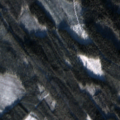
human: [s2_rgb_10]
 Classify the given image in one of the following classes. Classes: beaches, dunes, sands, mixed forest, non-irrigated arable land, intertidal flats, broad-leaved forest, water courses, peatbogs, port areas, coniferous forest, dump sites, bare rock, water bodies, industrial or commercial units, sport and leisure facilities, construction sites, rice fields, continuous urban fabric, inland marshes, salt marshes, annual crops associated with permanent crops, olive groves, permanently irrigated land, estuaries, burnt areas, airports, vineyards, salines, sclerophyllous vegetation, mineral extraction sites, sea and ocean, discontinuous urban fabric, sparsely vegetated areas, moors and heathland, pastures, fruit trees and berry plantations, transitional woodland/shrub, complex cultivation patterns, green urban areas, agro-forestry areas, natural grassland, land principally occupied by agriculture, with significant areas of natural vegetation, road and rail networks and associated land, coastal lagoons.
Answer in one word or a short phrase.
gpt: coniferous forest, mixed forest, transitional woodland/shrub